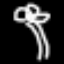
Label: palm tree